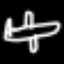
Label: airplane